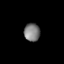
Tissue: lung
Cell type: Epithelial cells
Senescence score: 0.2262
Nuclear area (px): 280
Mean DAPI intensity: 124.279